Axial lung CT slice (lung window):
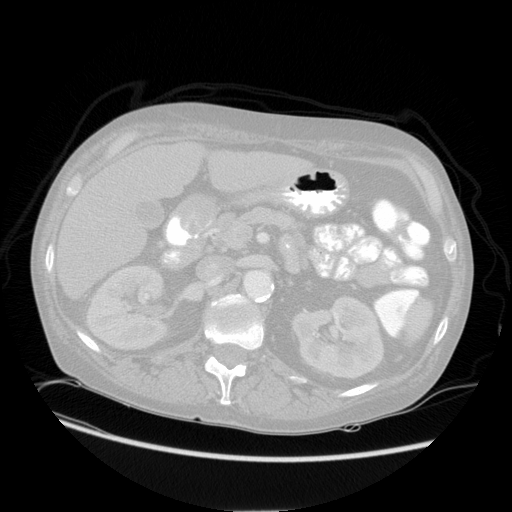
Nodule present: no